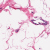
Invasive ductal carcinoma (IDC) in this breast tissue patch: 0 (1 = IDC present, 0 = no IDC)